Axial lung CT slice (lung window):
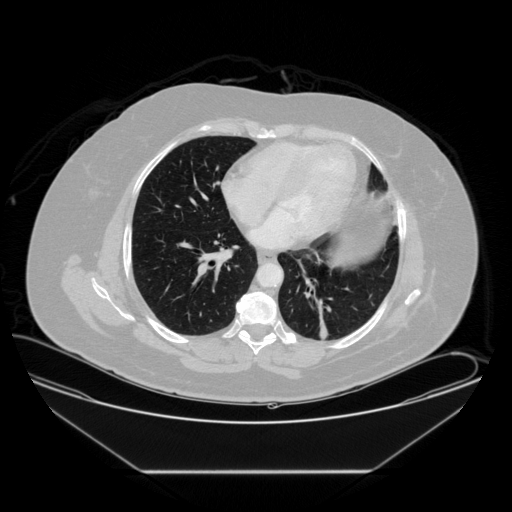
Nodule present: no